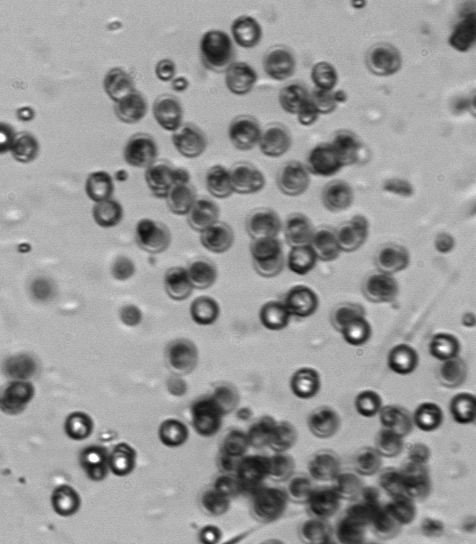
Label: Phaeocystis